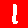
Digit: 1